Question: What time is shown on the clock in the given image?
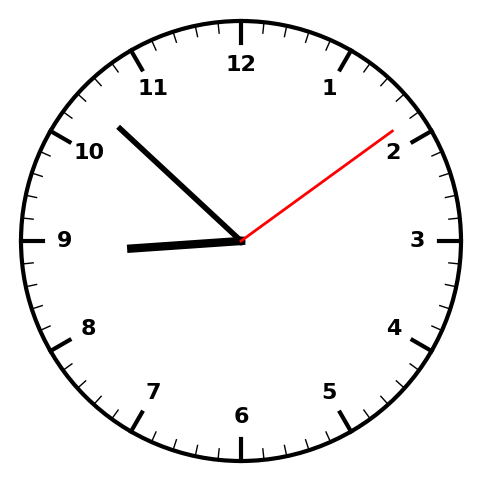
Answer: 08:52:09